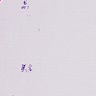
Metastatic tissue present: no